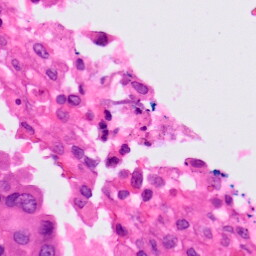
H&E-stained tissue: Lung